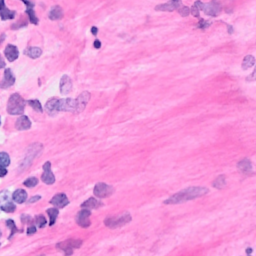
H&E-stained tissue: Breast